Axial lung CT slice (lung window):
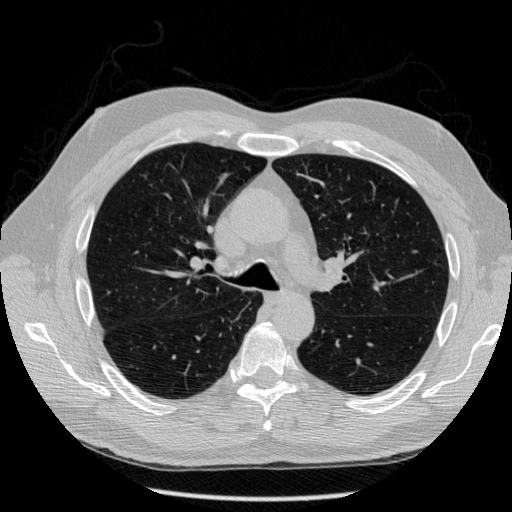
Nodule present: no